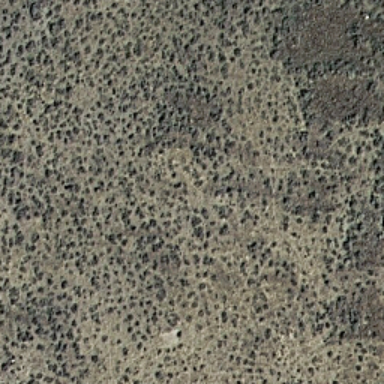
This is a chaparral .